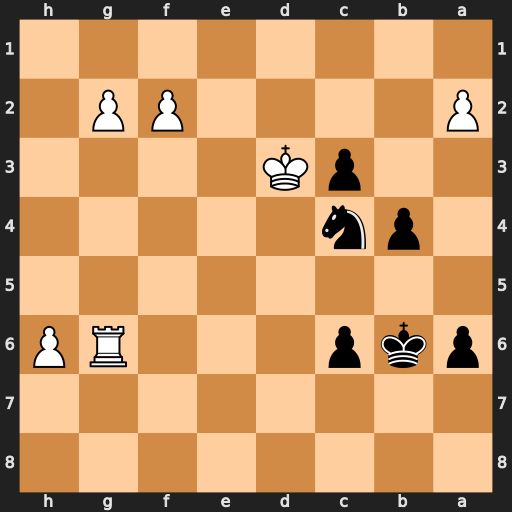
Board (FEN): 8/8/pkp3RP/8/1pn5/2pK4/P4PP1/8
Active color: b
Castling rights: -
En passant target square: -
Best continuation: Ne5+ Kc2 Nxg6